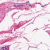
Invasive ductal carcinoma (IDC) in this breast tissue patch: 0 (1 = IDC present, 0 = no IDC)